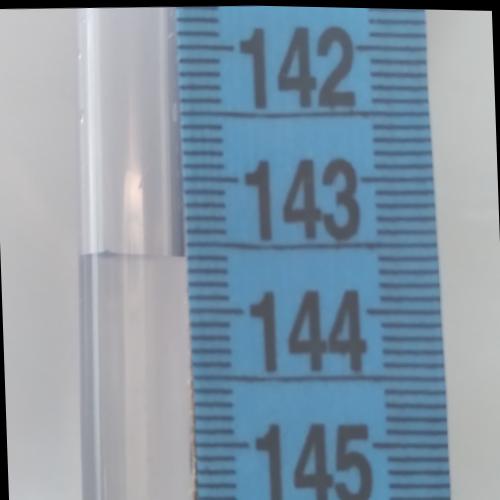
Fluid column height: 143.6 cm